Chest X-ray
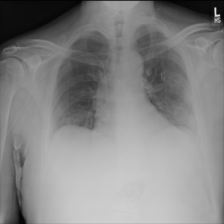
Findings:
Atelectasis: negative
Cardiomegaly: negative
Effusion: negative
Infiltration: negative
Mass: negative
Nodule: negative
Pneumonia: negative
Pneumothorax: negative
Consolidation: negative
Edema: negative
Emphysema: negative
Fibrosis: negative
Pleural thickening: negative
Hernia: negative